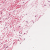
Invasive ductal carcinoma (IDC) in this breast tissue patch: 0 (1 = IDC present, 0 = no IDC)